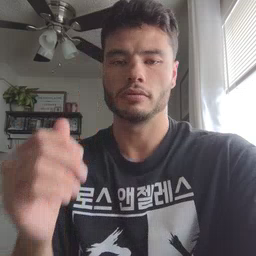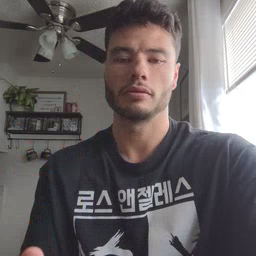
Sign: find